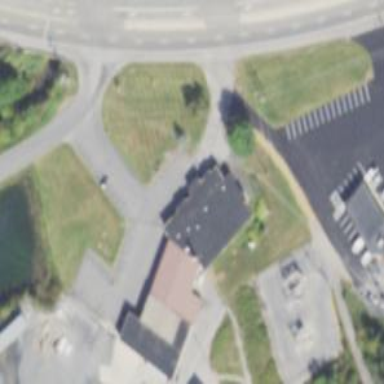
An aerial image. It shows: Utility office.